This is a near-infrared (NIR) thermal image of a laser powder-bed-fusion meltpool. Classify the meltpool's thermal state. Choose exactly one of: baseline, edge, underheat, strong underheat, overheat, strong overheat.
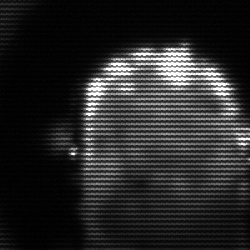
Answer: baseline